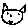
Label: cat